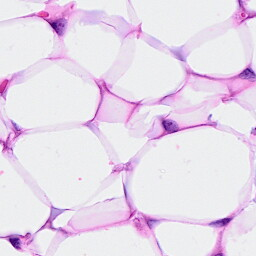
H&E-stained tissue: Breast